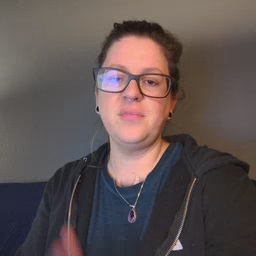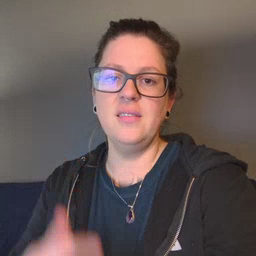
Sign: yucky